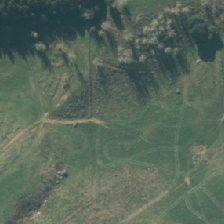
Land cover: grose_broom